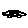
Label: car